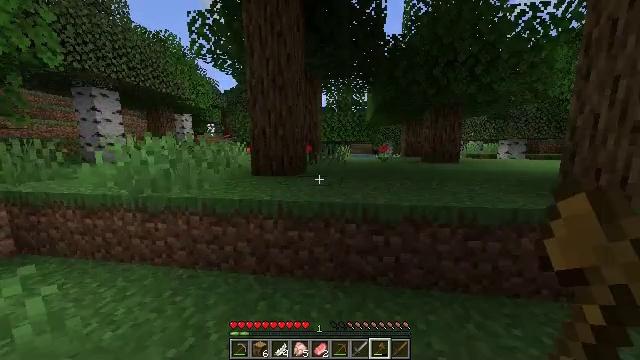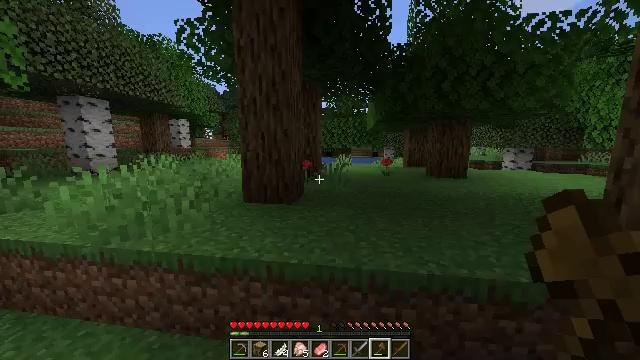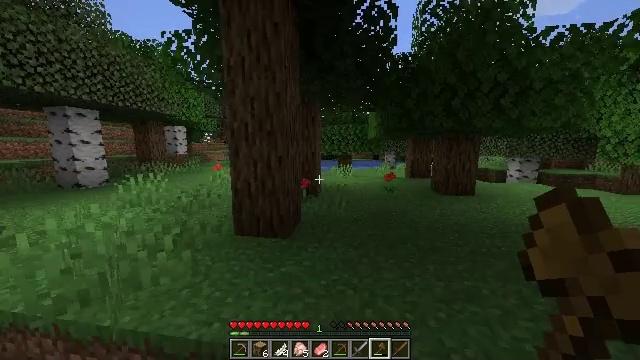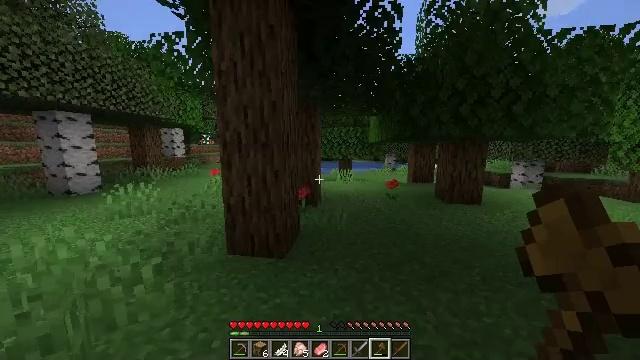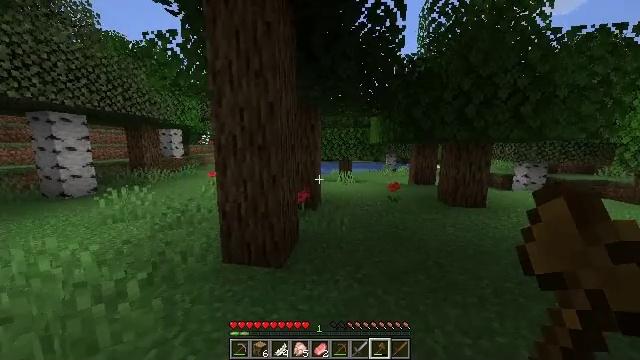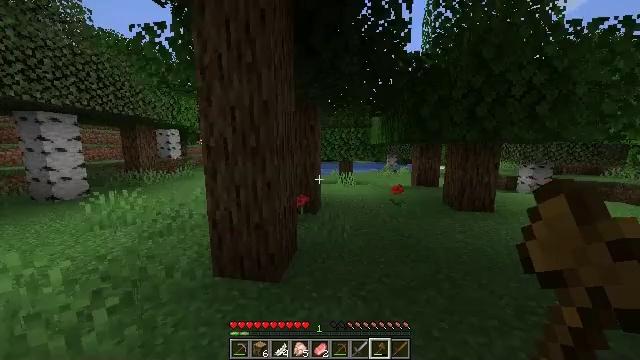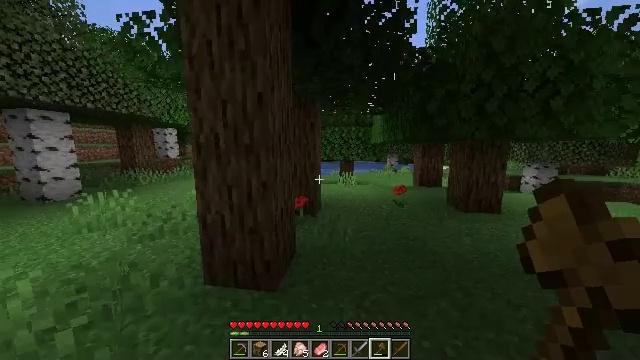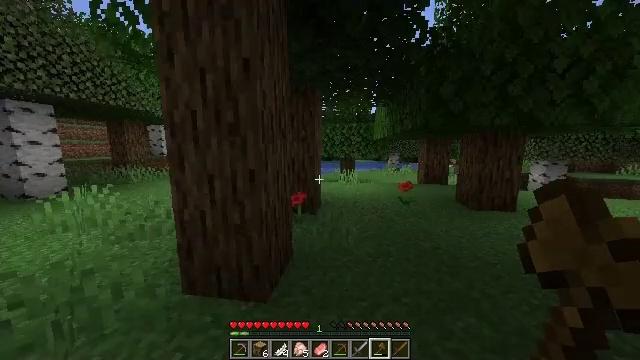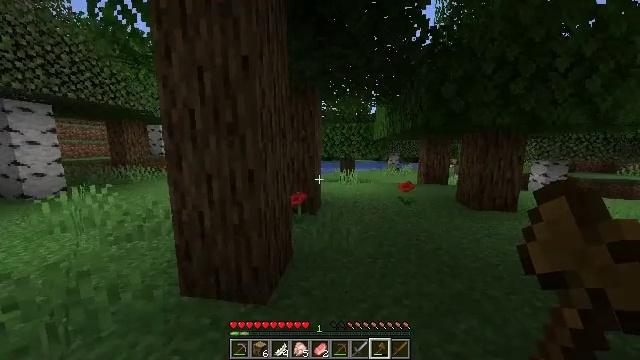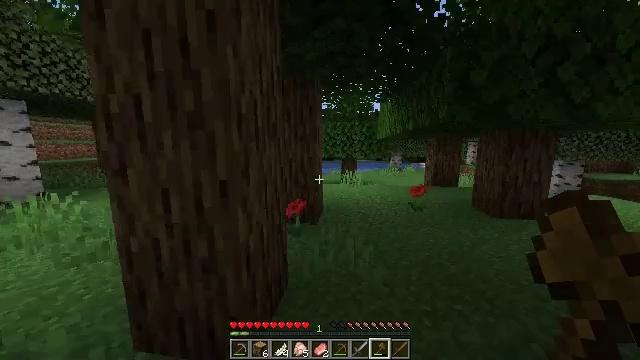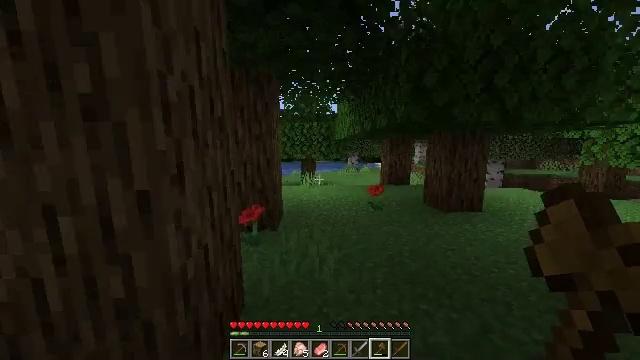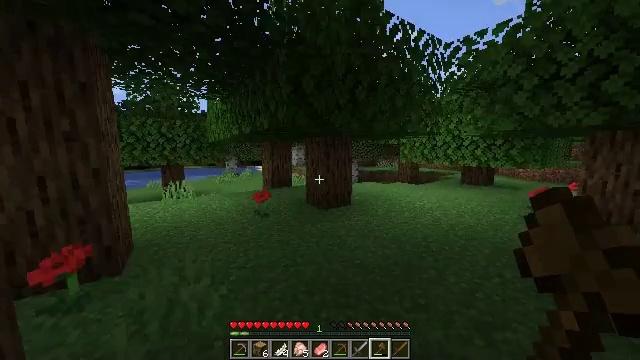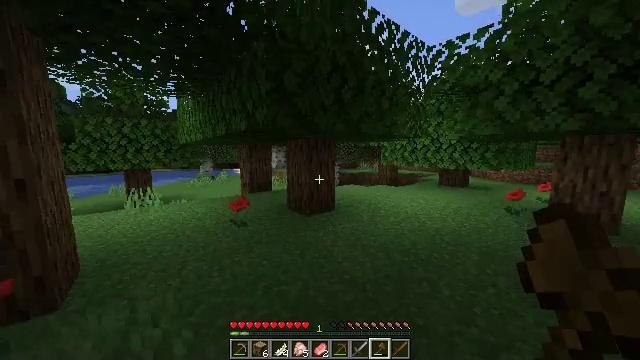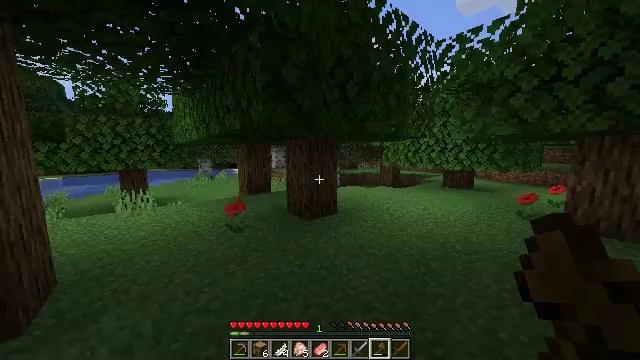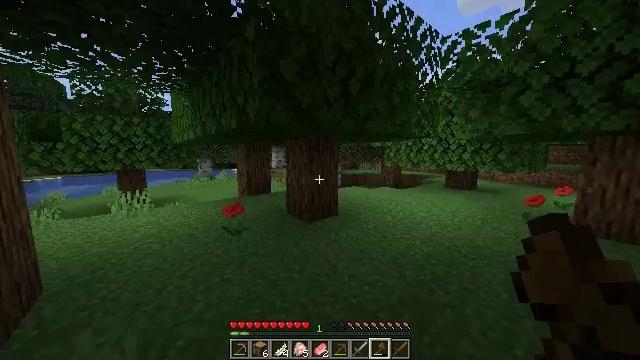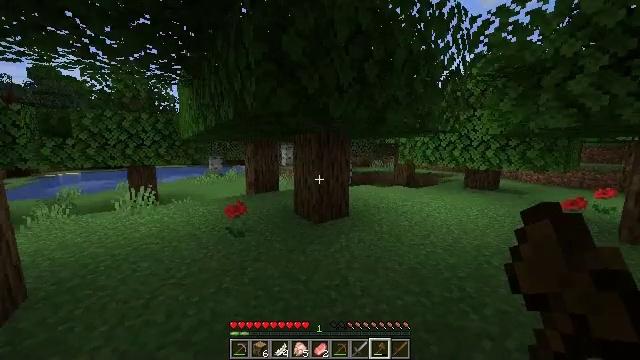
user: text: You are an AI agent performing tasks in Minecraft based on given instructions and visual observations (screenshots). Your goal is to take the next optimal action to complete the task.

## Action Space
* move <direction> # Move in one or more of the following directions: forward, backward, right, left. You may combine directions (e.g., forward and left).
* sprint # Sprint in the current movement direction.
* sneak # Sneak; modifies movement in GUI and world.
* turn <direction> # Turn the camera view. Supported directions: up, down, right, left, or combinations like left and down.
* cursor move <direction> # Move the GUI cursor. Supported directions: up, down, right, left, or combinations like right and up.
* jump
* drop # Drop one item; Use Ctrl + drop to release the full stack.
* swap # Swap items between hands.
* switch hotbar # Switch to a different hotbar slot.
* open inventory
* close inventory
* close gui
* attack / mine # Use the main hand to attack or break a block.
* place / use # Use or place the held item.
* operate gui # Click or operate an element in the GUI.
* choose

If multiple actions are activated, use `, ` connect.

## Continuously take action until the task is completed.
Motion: motion action
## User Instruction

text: Break the peony to collect it.
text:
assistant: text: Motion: move forward, sprint, jump
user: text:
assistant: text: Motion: move forward, sprint, jump
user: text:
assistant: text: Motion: move forward, sprint, jump
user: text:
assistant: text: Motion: move forward, sprint
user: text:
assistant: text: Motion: move forward, sprint
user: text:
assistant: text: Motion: move forward, sprint
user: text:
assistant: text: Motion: move forward, sprint
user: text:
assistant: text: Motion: move forward, sprint
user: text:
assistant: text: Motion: move forward, sprint
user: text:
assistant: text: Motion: move forward, sprint, turn right
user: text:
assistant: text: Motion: move forward, sprint, turn right
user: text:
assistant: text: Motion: move forward, sprint, turn right
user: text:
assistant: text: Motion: move forward, sprint
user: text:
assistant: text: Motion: move forward, sprint
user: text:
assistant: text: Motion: move forward, sprint, turn left
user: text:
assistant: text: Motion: move forward, sprint, turn left and down
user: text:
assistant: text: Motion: move forward, sprint, turn left and down
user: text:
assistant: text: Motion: move forward, sprint, turn left and down
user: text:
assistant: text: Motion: move forward, sprint, turn left and down
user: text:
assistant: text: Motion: move forward, sprint
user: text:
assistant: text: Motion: move forward, sprint
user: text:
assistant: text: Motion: move forward, sprint, turn left
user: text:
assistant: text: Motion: move forward, sprint, turn left and up
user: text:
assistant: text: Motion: move forward, sprint, turn left and up
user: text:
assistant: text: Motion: move forward, sprint
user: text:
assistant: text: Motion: move forward, sprint
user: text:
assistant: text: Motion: move forward, sprint
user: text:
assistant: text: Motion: move forward, sprint
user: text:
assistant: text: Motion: move forward, sprint
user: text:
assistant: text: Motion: move forward, sprint